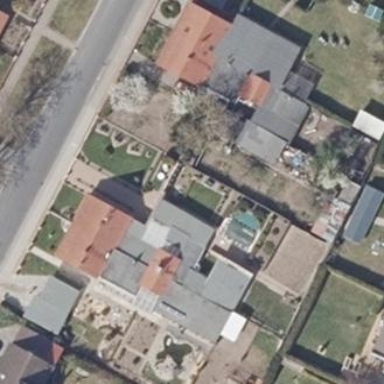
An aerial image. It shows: Simple and straightforward house.